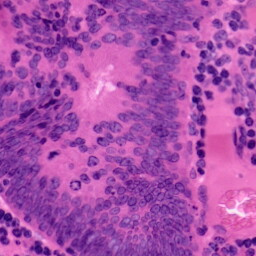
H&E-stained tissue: Colon